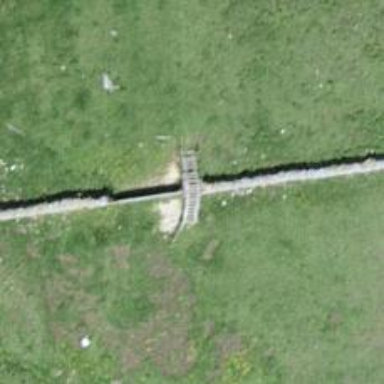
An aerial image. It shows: Ladder-style stile.